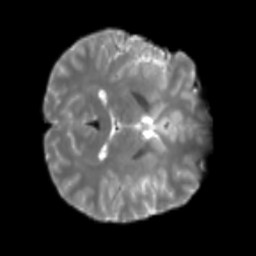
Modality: T2w
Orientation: axial
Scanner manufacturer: siemens
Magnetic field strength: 3 T
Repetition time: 4 s
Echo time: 0.0594 s